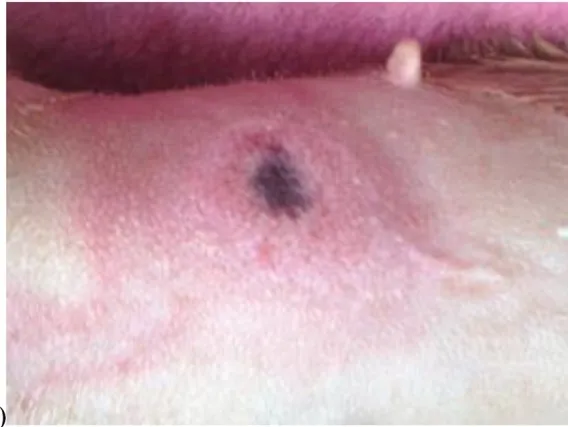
Images of a dog with CRGV (Case 1) illustrating how a dark-red necrotic, cutaneous lesion in the umbilical region expanded in size over the course of approximately 48 h (a-c). Credit: Gregory Cameron MVB, AllPets Drogheda.
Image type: medical_photograph (skin_photograph)